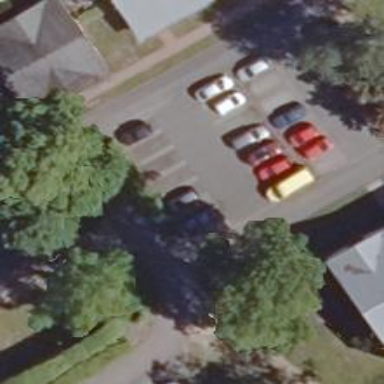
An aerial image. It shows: Parking aisle designated as service road.